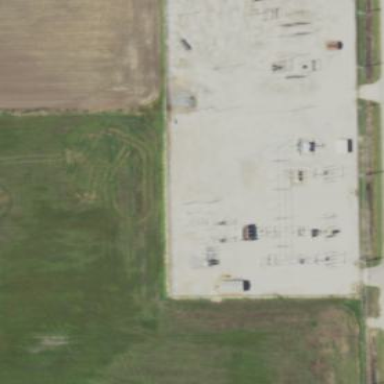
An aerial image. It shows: Distribution-level power substation.